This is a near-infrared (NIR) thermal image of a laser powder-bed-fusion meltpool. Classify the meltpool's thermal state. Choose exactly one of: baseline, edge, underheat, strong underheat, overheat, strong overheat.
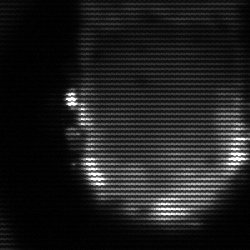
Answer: baseline